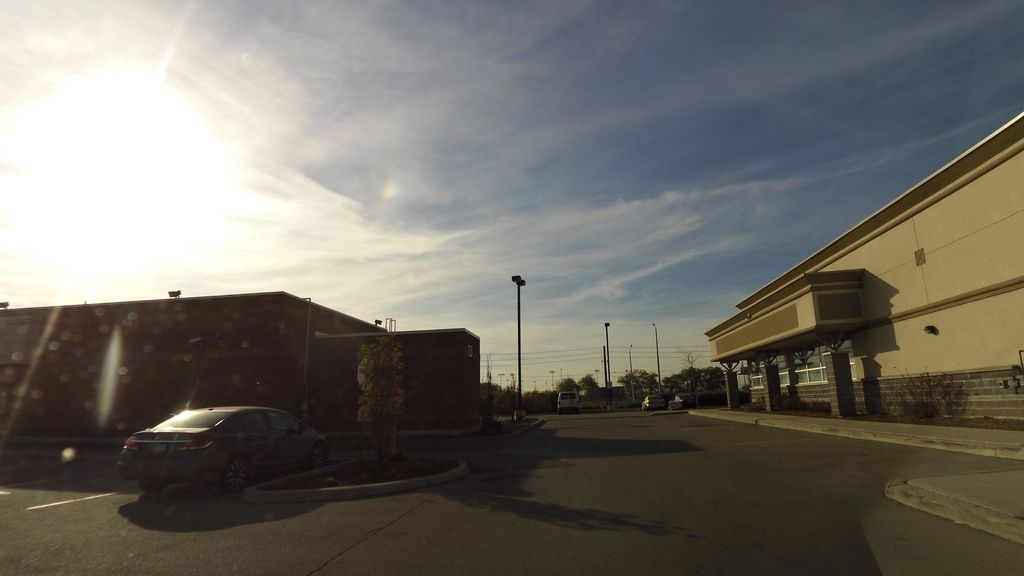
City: toronto